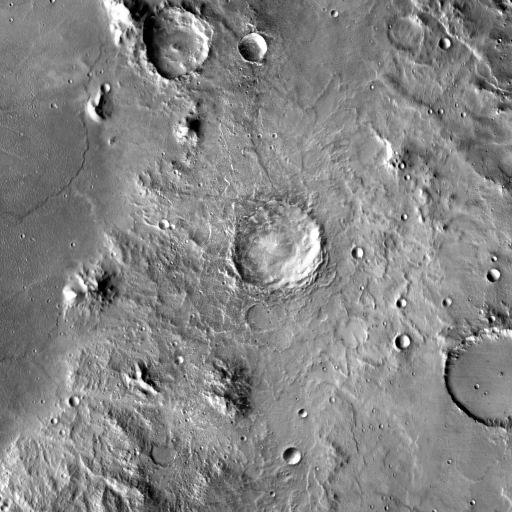
Crater classes present: Background, Other, Layered, Buried, Secondary